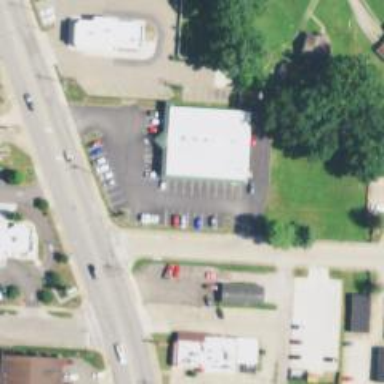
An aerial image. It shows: Healthcare clinic.